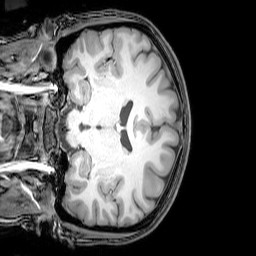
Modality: T1w
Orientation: coronal
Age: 24
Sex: female
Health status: healthy
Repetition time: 0.081 s
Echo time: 0.037 s